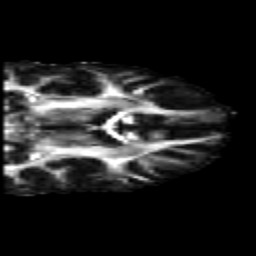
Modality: FA
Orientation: coronal
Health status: healthy
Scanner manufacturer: siemens
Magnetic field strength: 3 T
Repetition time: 10 s
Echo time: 0.092 s